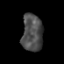
Tissue: prostate
Cell type: T cells
Senescence score: 0.3144
Nuclear area (px): 758
Mean DAPI intensity: 76.429